Interaction volume radius: 5 \u00c5
Interaction volume height: 30 \u00c5
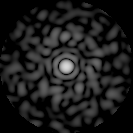
Disorder parameter: 0.818